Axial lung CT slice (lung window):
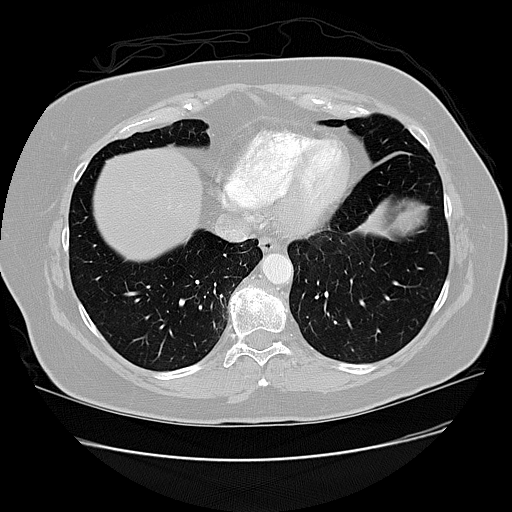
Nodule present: no